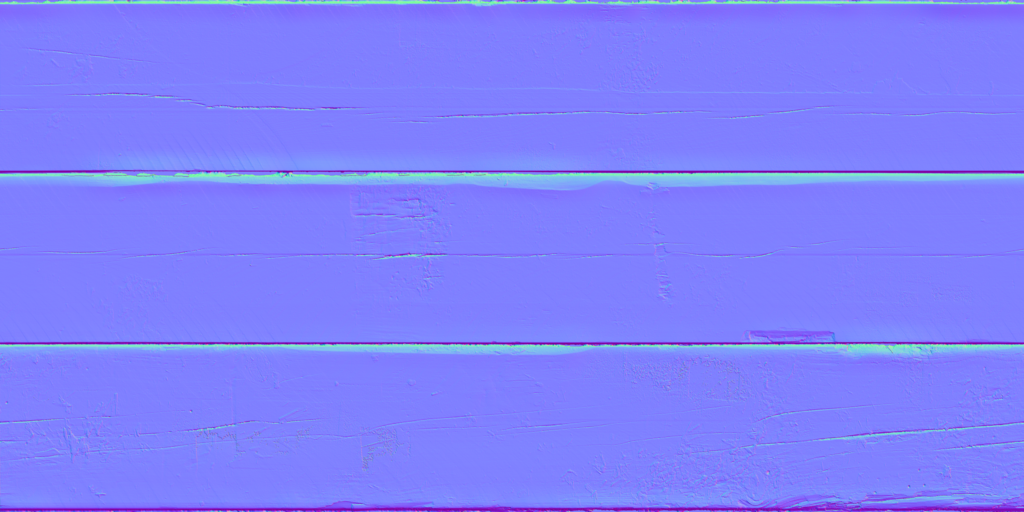
Texture map type: NormalGL